Field crop: tomato
Growth stage: 2
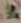
Species: solanum